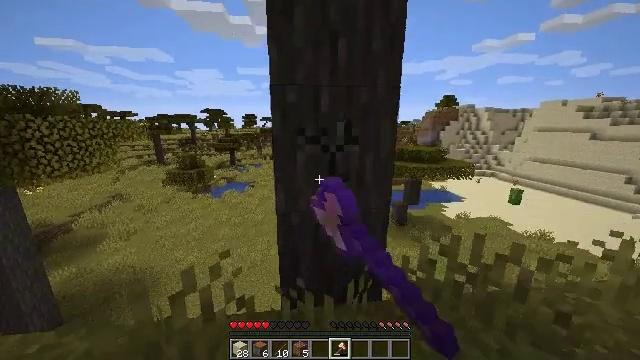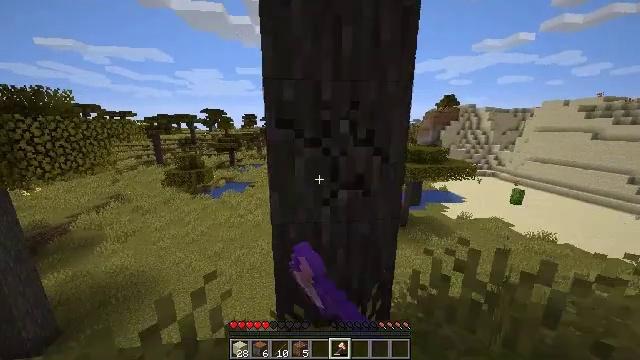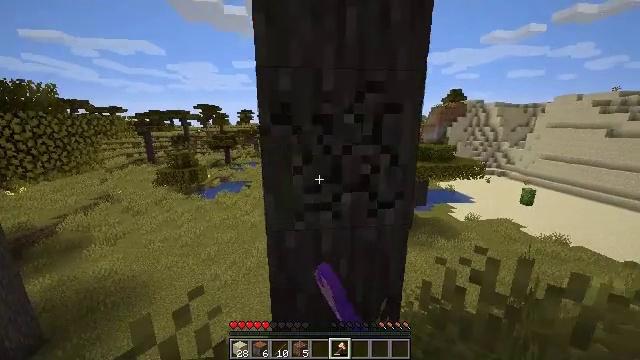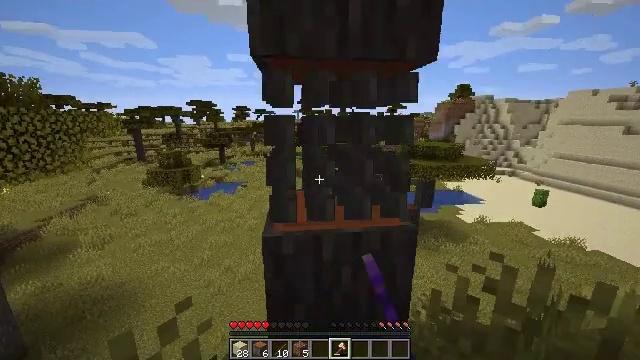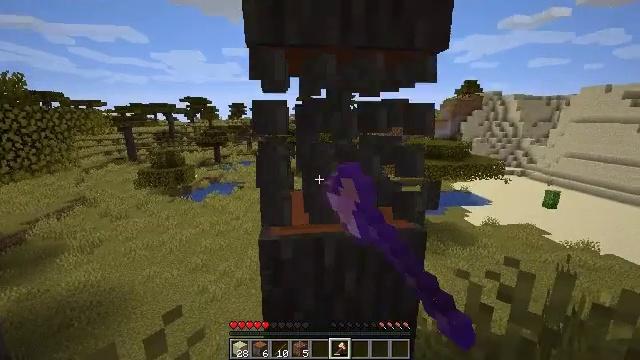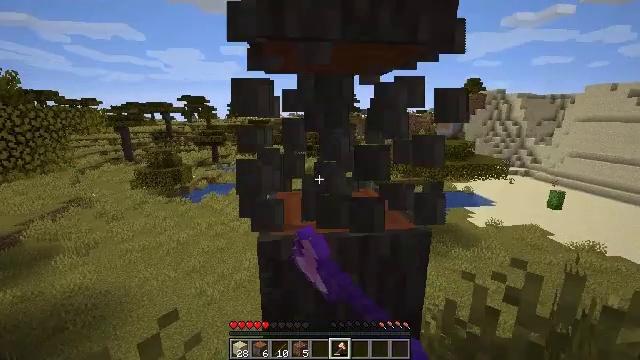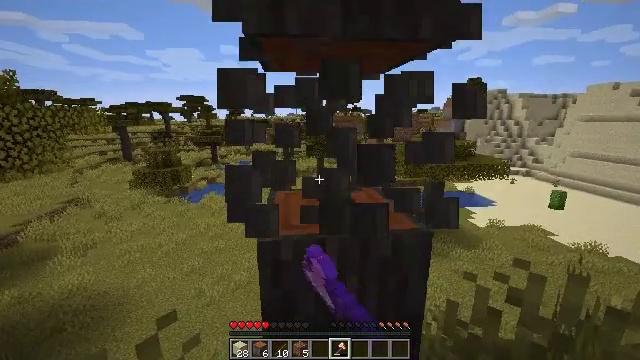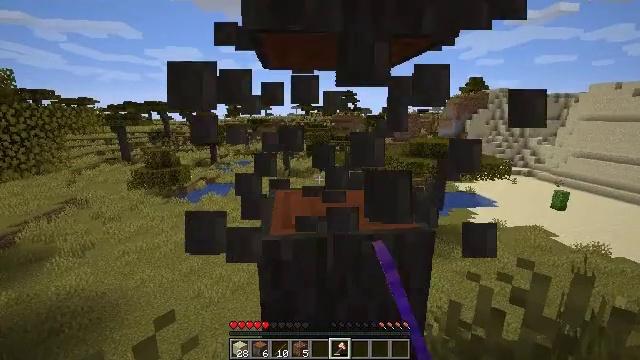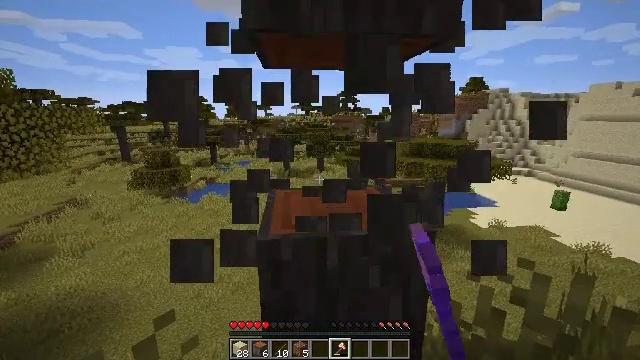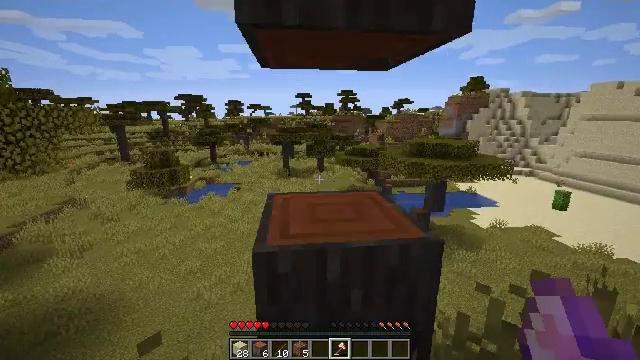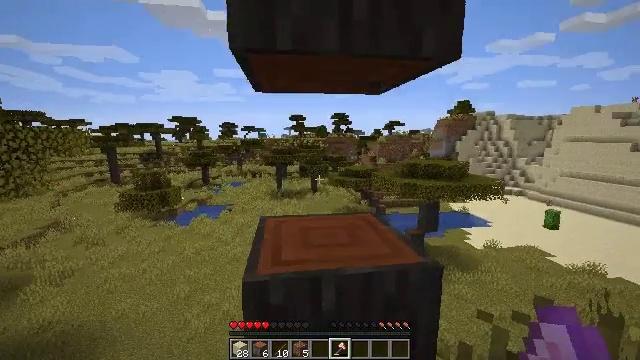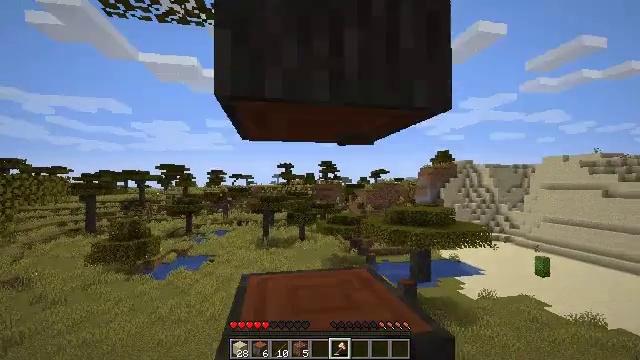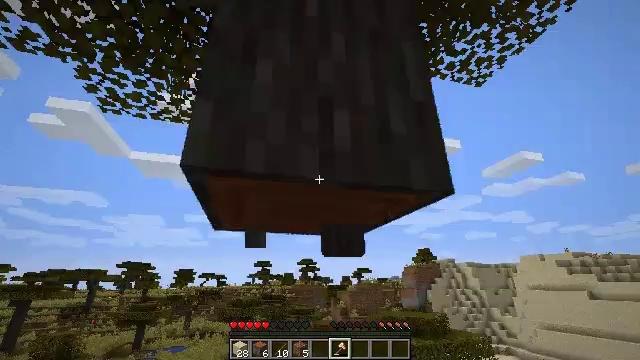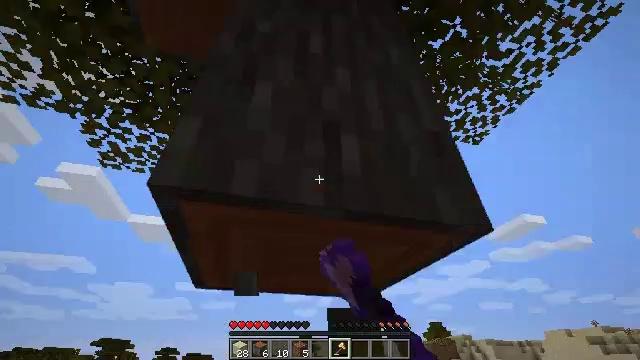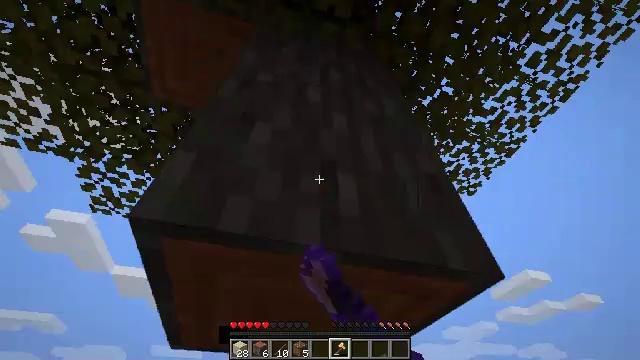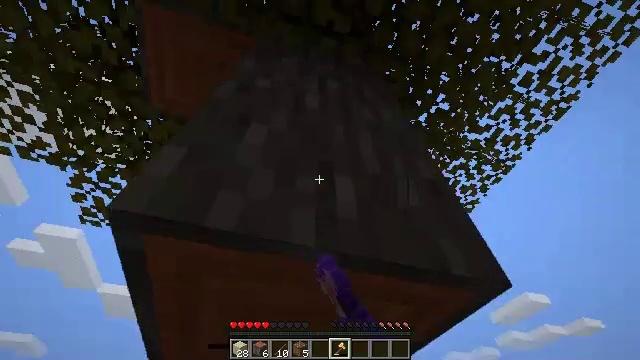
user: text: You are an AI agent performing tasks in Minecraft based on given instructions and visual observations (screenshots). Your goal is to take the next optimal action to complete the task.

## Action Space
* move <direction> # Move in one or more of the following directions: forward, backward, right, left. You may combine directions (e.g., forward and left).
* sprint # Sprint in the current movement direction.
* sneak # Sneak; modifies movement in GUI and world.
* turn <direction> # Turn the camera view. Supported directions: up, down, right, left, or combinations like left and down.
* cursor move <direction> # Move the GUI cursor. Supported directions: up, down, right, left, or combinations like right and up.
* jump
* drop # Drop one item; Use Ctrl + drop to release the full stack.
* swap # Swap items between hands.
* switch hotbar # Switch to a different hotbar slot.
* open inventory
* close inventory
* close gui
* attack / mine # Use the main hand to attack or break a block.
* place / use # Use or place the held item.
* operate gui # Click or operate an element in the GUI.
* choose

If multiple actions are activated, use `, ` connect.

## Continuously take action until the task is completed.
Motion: motion action
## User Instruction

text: Gather the acacia log for building.
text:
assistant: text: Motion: attack / mine
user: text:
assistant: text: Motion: attack / mine
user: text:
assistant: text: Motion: attack / mine
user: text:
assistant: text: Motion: attack / mine
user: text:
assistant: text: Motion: attack / mine
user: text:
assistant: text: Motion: attack / mine
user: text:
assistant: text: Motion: attack / mine
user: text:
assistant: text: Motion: attack / mine
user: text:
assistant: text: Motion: move forward, attack / mine
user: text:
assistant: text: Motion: move forward, turn right and up, attack / mine
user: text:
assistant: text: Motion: move forward, turn right and up, attack / mine
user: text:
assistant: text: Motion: move forward, turn right and up, attack / mine
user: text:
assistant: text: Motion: turn up, attack / mine
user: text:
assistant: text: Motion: turn right and up, attack / mine
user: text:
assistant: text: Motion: turn right and up, attack / mine
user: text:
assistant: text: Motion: turn up, attack / mine
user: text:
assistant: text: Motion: attack / mine
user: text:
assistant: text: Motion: turn right and up, attack / mine
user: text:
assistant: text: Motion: turn up, attack / mine
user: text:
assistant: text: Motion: attack / mine
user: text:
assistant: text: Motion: attack / mine
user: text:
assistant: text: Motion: attack / mine
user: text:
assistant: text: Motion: move forward, turn left and down, attack / mine
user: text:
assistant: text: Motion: move forward, turn left and down, attack / mine
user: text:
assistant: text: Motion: move forward, turn left and down, attack / mine, jump
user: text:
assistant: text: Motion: move forward, turn left and down, attack / mine, jump
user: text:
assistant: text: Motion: move forward, attack / mine, jump
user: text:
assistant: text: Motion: move forward, turn up, attack / mine, jump
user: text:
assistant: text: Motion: turn up, attack / mine, jump
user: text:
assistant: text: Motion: turn up, attack / mine